Question: Whenever I try to make a window and I set the 'SizeToContent' to 'WidthAndHeight', on opening the window correctly sizes to it's contents, but it adds a small border to the right and the bottom. On resizing this disappears, and when using a set height and width this problem also doesn't occur.
This is a sample of what I mean:

You could say this is not a huge problem, though I find it makes my application look unprofessional, especially when I need to present this. Does anybody know why this is happening, or whether there is a workaround? I am coding this project in C#.
XAML Code:
'''
<Window x:Class="FPricing.InputDialog"
xmlns="http://schemas.microsoft.com/winfx/2006/xaml/presentation"
xmlns:x="http://schemas.microsoft.com/winfx/2006/xaml"
Title="InputDialog" Width="400" Height="300" SizeToContent="WidthAndHeight">
<StackPanel>
<Label x:Name="question">?</Label>
<TextBox x:Name="response"></TextBox>
<Button Content="OK" IsDefault="True" Click="Button_Click" />
</StackPanel>
</Window>
'''
Values are passed on on creation of the class.
However I experience this problem on every window I have ever created, even without custom underlying code.
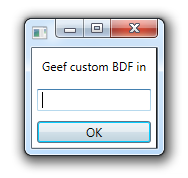
Answer: Using <URL> doesn't fill the whole window, leaving that "border", which is actually the background of the 'Window' control.
I've found a workaround. 'Width' and 'Height' of the 'Border' are 'NaN'. If you set those to an integer value, the "border" disappears.
Let's use the values of 'ActualWidth' and 'ActualHeight', but rounded to an integer.
Define the converter:
C#
'''
[ValueConversion(typeof(double), typeof(double))]
public class RoundConverter : IValueConverter {
public object Convert(object value, Type targetType, object parameter, CultureInfo culture) {
return Math.Ceiling((double)value);
}
public object ConvertBack(object value, Type targetType, object parameter, CultureInfo culture) {
return value;
}
}
'''
XAML (remember to include your namespace, in this case "c")
'''
<c:RoundConverter x:Key="RoundConverter"/>
'''
Then create a style binding the size to the actual size using the converter. It's important to use a Key, so it won't apply to every 'Border' (most controls use it):
'''
<Style TargetType="{x:Type Border}" x:Key="WindowBorder">
<Setter Property="Width" Value="{Binding RelativeSource={RelativeSource Self}, Path=ActualWidth, Converter={StaticResource RoundConverter}}"/>
<Setter Property="Height" Value="{Binding RelativeSource={RelativeSource Self}, Path=ActualHeight, Converter={StaticResource RoundConverter}}"/>
</Style>
'''
Finally, apply this style to the first child of the window (the 'Border' control):
'''
private void Window_Loaded(object sender, RoutedEventArgs e) {
GetVisualChild(0).SetValue(StyleProperty, Application.Current.Resources["WindowBorder"]);
}
'''
If someone can do this in a simpler way, please share too.